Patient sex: M
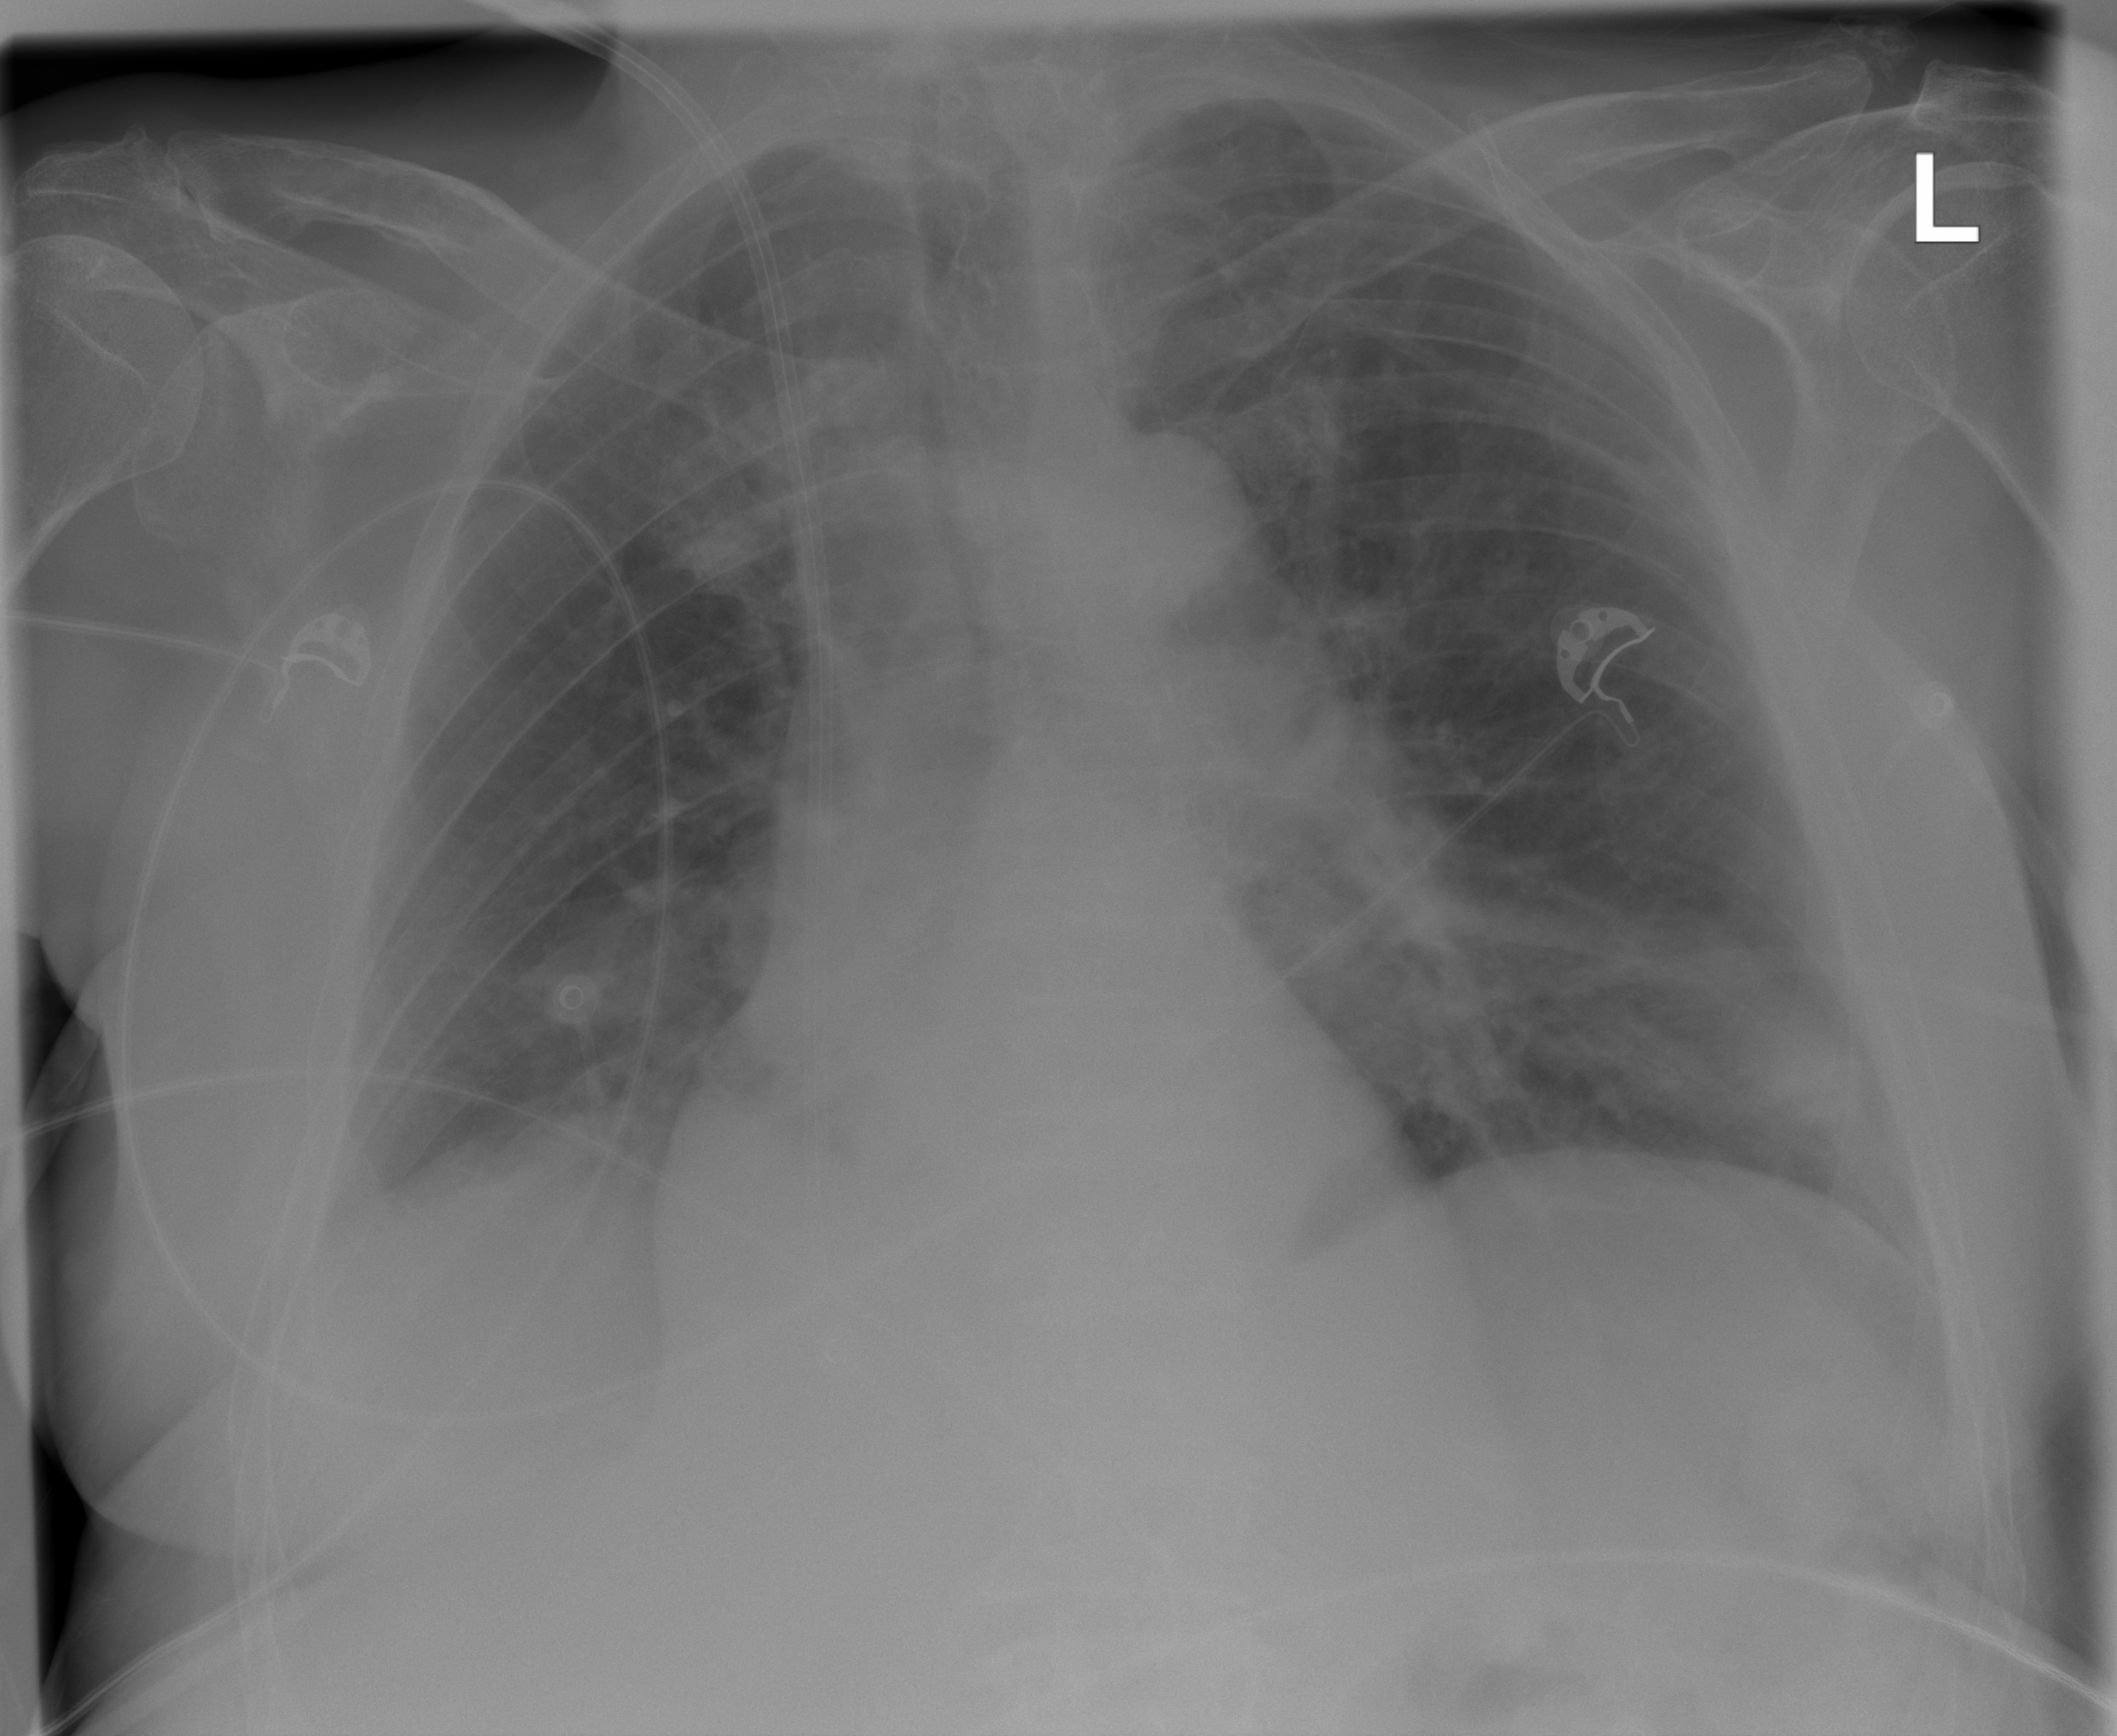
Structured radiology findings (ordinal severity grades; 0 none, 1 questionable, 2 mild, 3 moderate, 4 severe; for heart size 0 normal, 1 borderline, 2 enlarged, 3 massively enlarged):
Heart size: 2
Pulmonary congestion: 1
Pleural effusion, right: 1
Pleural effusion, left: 0
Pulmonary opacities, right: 0
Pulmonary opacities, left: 2
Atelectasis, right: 2
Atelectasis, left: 2